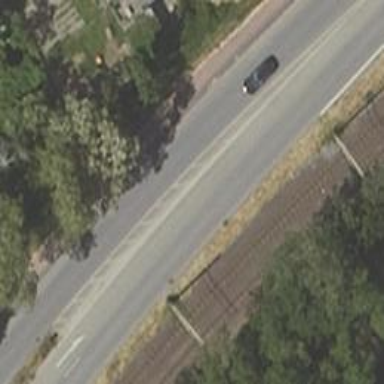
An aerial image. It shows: Primary road with asphalt surface.